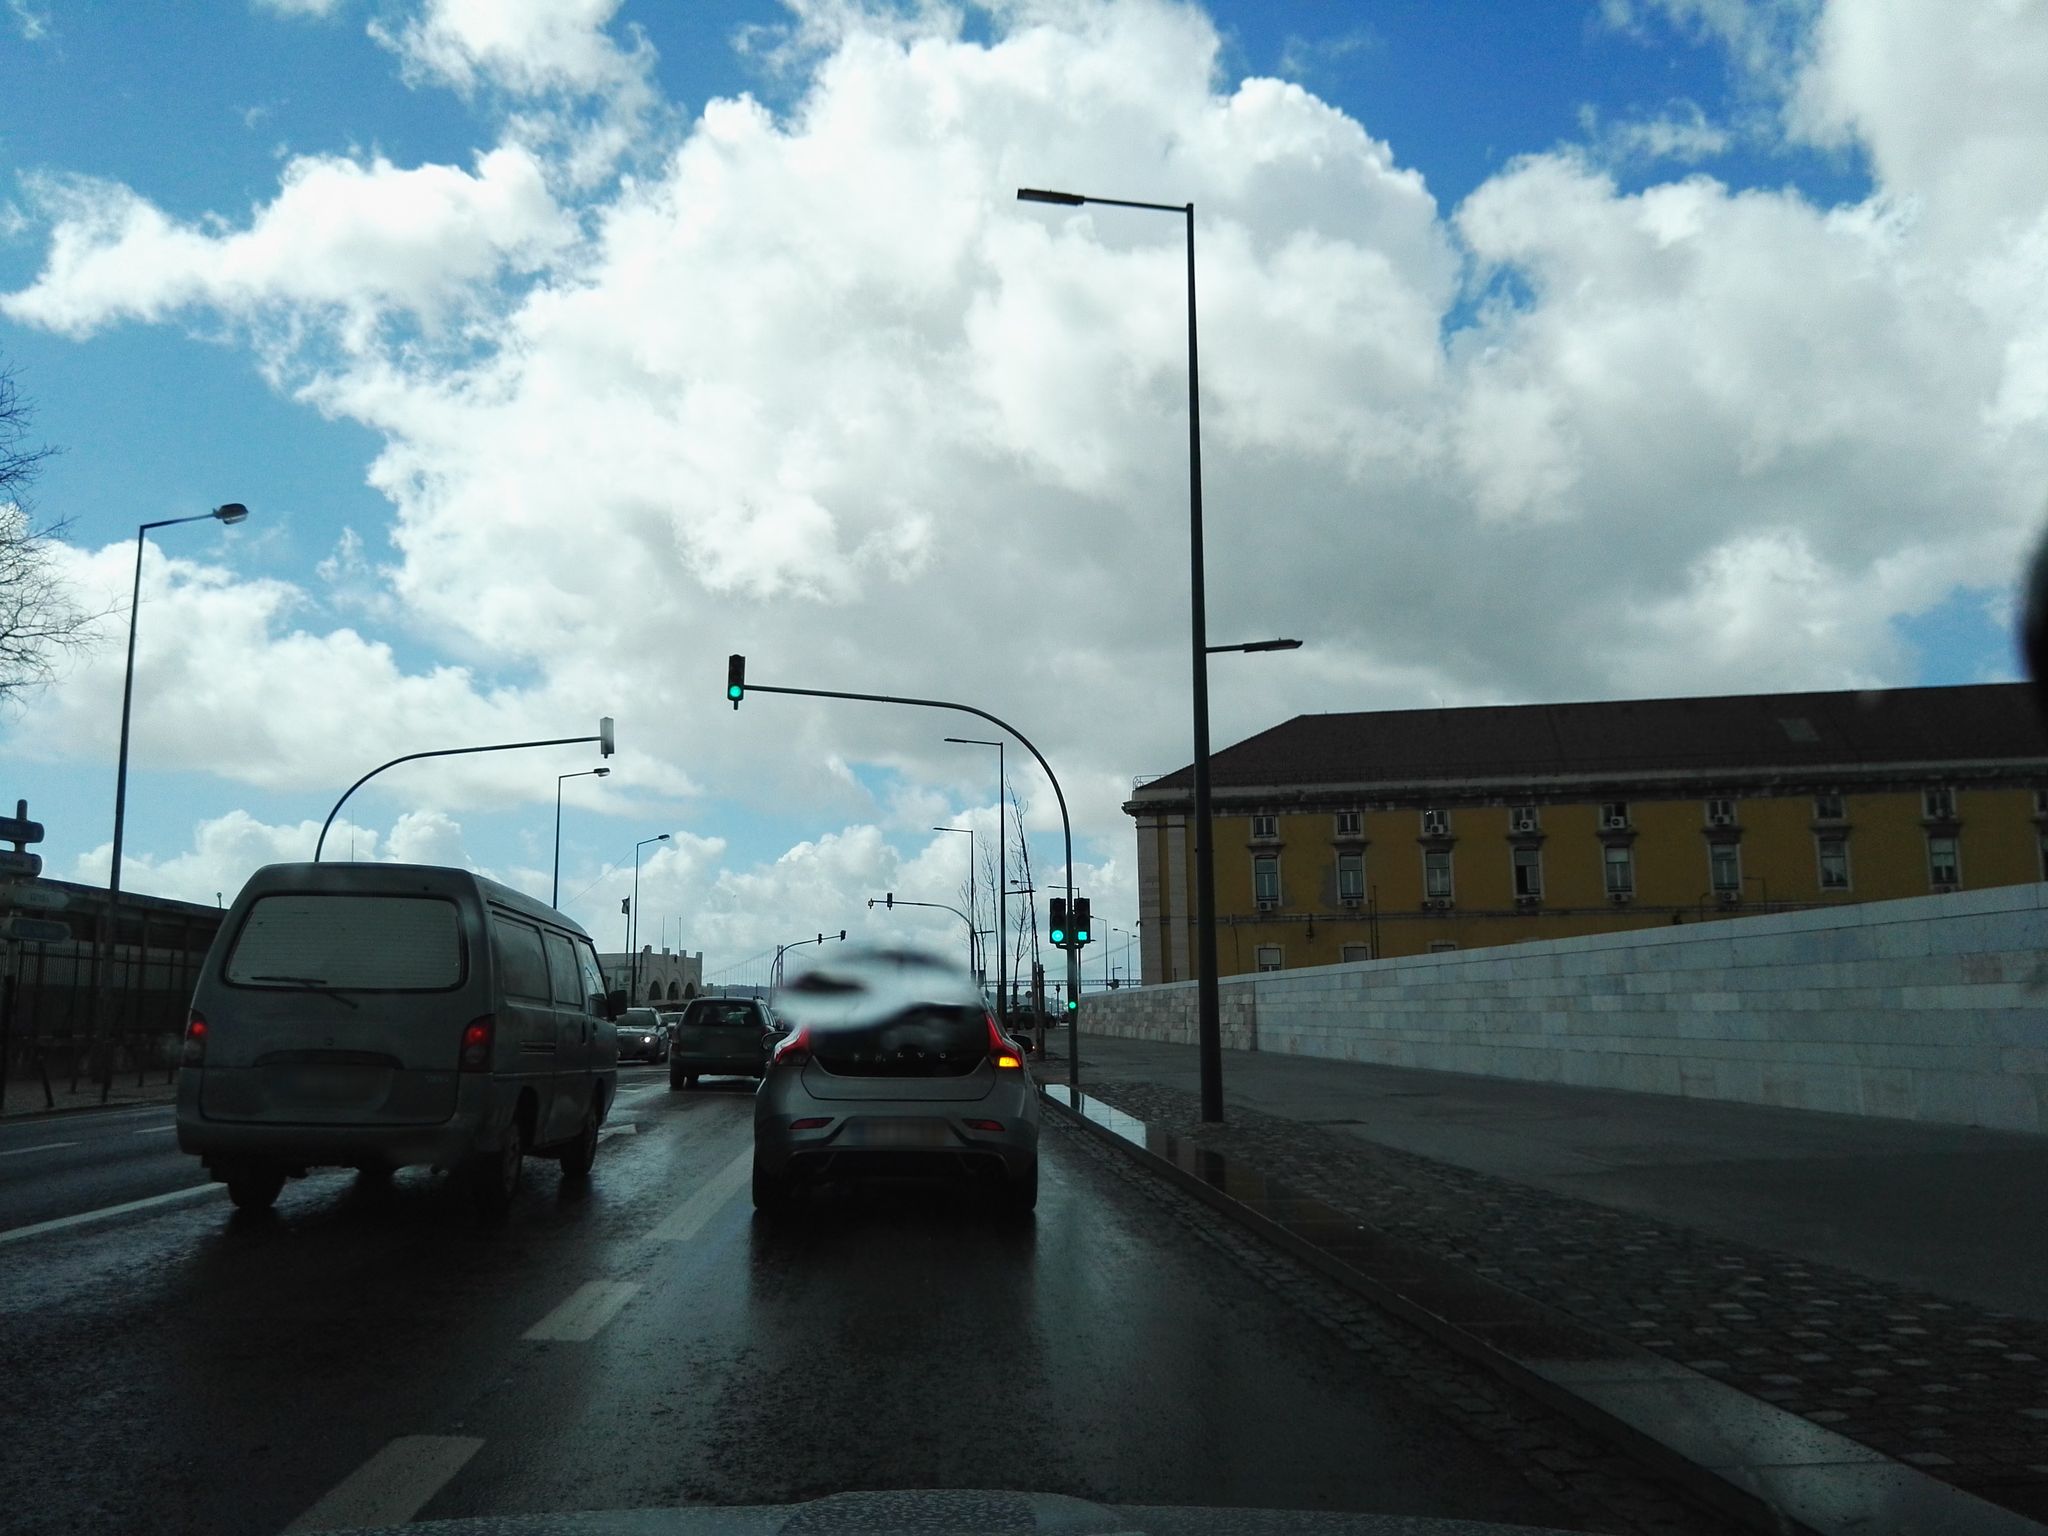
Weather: snowy
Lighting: day
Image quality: good
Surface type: driving surface
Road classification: primary
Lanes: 4
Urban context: urban centre
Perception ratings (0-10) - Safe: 1.83, Lively: 6.93, Beautiful: 3.89, Boring: 6.06, Depressing: 6.05, Wealthy: 5.16